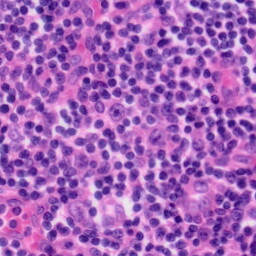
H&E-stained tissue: Tonsil